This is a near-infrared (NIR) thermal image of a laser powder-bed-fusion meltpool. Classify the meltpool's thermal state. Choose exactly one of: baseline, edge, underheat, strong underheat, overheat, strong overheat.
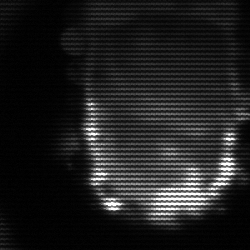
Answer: baseline